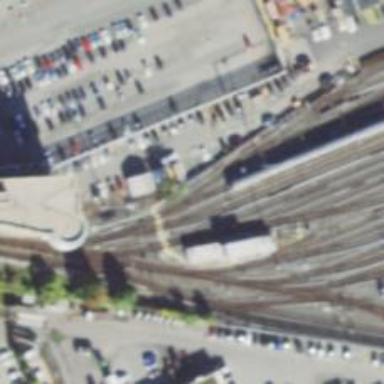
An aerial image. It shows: Electrified rail in service yard.